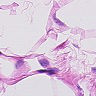
Metastatic tissue present: no